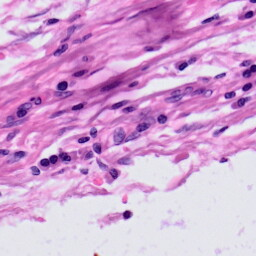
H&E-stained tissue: Skin